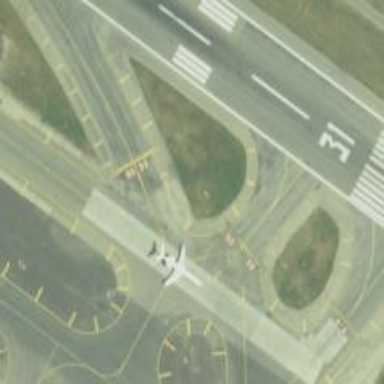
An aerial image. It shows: View of taxiway at the airport.